Question: I am developing a location based app which have the functionality to update user current location in every 1 minutes.
I am using bellow to code for requesting location updates:
'''
private LocationRequest mLocationRequest;
private static LocationClient mLocationClient;
mLocationRequest = LocationRequest.create();
mLocationRequest.setInterval(60000);
mLocationRequest.setPriority(LocationRequest.PRIORITY_HIGH_ACCURACY);
mLocationRequest.setFastestInterval(60000);
mLocationClient = new LocationClient(this, this, this);
if (servicesConnected()) {
mLocationClient.connect();
}
'''
servicesConnected() is user defined method which returns true if Google play services is available otherwise returns false
and my overriden method like this:
'''
@Override
public void onConnected(Bundle connectionHint) {
try {
mLocationClient.requestLocationUpdates(mLocationRequest, this);
} catch (IllegalStateException e) {
// TODO: handle exception
}
}
@Override
public void onLocationChanged(Location location) {
// logic to store location data
}
'''
But I found location updates like bellow figure while my GPS is ON :

Please suggest what should I do to overcome unwanted location updates.
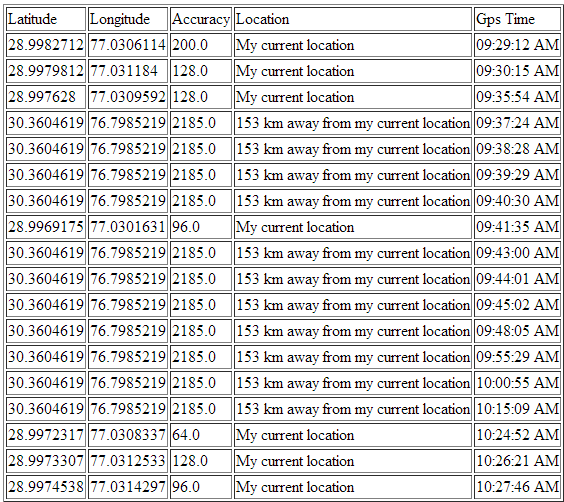
Answer: Here's some info from OwnTracks <URL>
From my research the only thing you can do is filter out "bad" locations like this:
'''
@Override
public void onLocationChanged(Location location) {
if(location.getAccuracy() < 210.0) {
// use provided location
}
}
'''
It doesn't appear that there is any way to prevent these updates from being requested using the Fused provider (other than stopping updates or increasing the interval when you have a location you are satisfied with). There's only so much "filtering" that can be done by the GPS itself and those options are the constants inside LocationRequest that you already know about. I believe your issue is hardware related or has to do with the location you are getting updates from (I'm basing this assumption on the OwnTracks data). Google could theoretically offer more advanced Criteria like it used to do with LocationManager, but I believe that would basically do the same thing as my example, except under the hood (i.e. the GPS would still do the work of getting the location and then discard it AFTER it knows the accuracy isn't high enough).
If you want to make it do less work, your best options are increasing the interval or simply stopping updates when you no longer need new locations. For example, if you have a decent location, maybe you raise the interval and keep that location longer. But that depends on what your app is trying to do with the data.